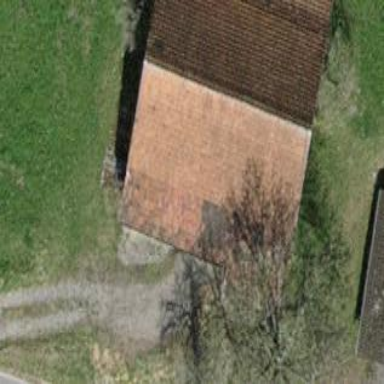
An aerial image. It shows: Gabled roof on farm auxiliary building.